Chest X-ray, AP view. Patient: 59 years old, sex M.
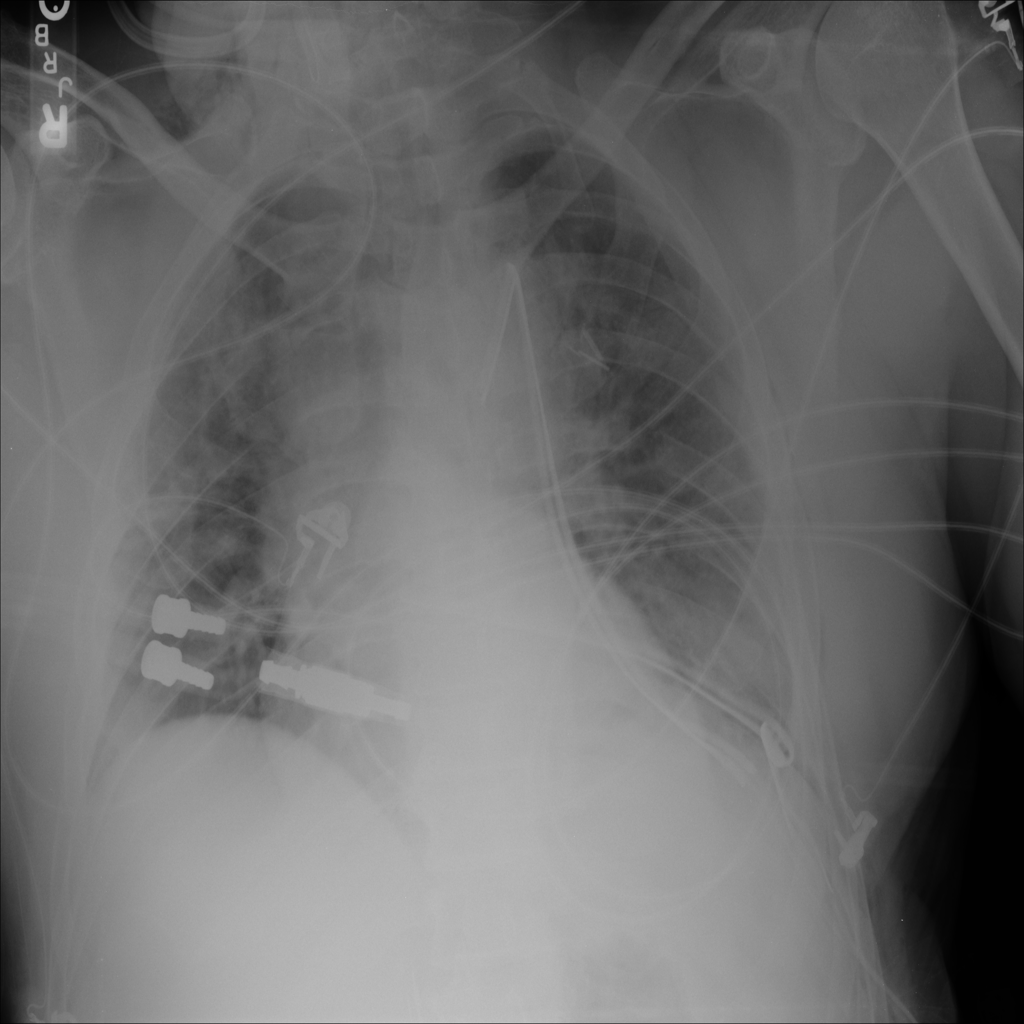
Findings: No Finding